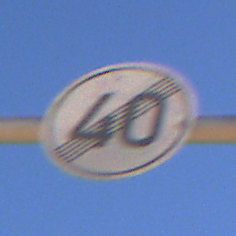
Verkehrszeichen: EndeGeschwindigkeit40
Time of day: MorningAfternoon
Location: Outdoor (RoadRail)
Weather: Clear
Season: NotSpecified
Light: Natural